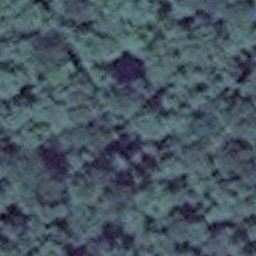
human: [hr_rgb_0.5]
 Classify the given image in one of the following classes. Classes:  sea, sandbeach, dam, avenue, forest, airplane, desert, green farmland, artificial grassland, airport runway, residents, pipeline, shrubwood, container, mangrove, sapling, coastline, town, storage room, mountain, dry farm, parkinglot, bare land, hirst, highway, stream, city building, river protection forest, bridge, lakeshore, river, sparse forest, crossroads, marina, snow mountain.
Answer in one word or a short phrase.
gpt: forest